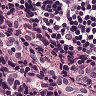
Metastatic tissue present: yes